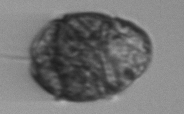
Label: Margalefidinium